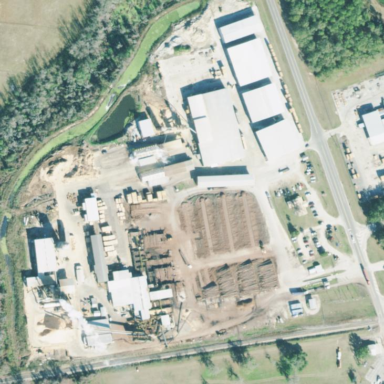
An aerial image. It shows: Industrial area dedicated to sawmill.